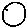
Label: moon